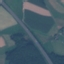
Land use / land cover: Highway